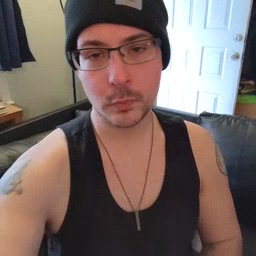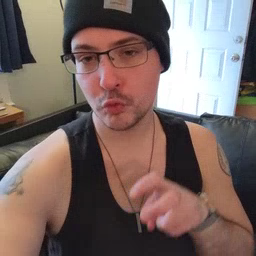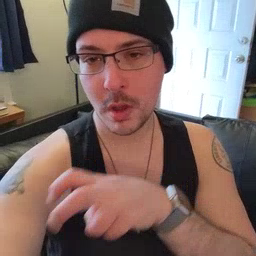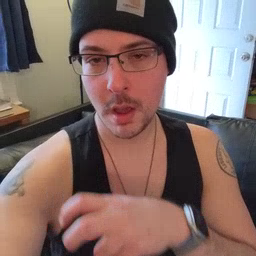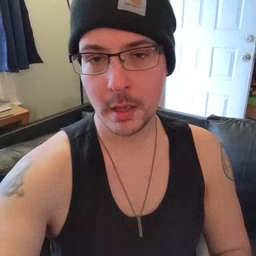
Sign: ride